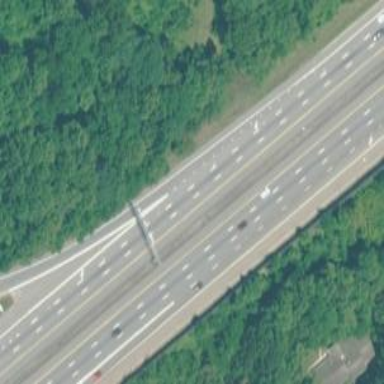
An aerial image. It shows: Motorway junction.